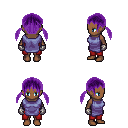
a pixel art fantasy rpg character, female body template, human, dark skin, chain tabard jacket, red pants, purple twin-tailed hairstyle, metal gloves, four views (front, back, left, right), 2x2 character sprite sheet, small pixel art, hard edges, no anti-aliasing